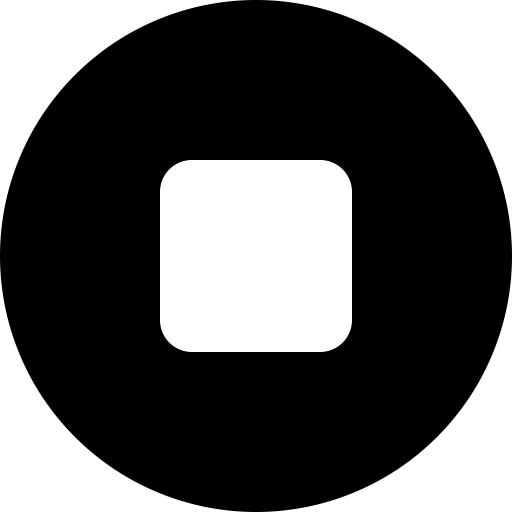
Tags: icon, FontAwesome, fa-icon, solid, circle, stop